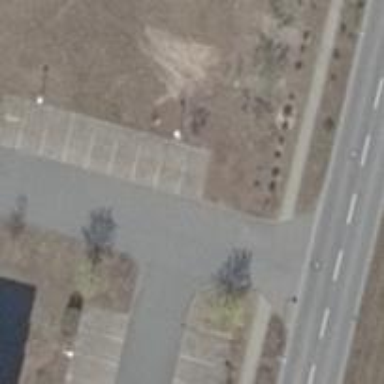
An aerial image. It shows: Road serving as parking aisle.